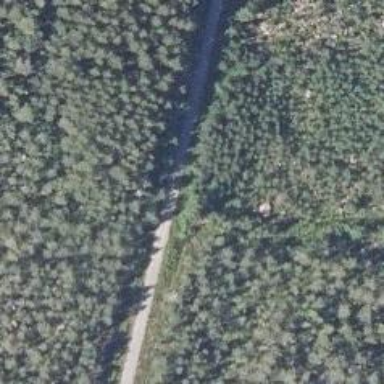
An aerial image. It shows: Unclassified road with grade 2 track type.